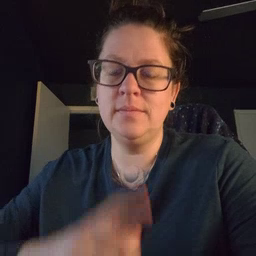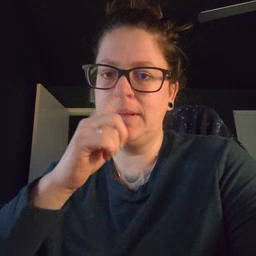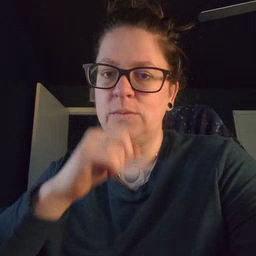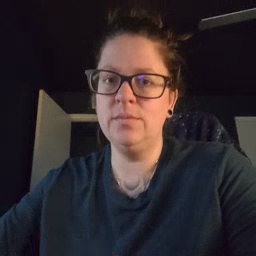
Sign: mouse